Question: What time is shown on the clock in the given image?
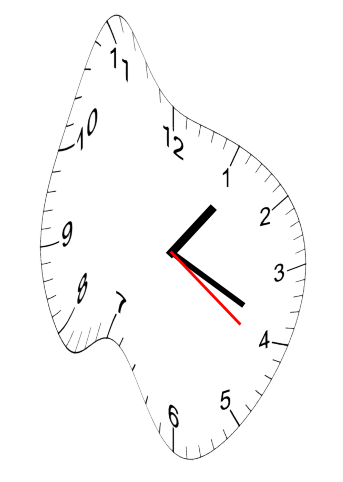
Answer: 01:19:21